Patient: sex M, age 71
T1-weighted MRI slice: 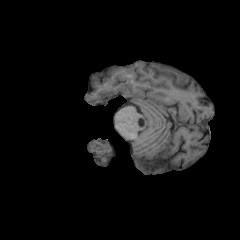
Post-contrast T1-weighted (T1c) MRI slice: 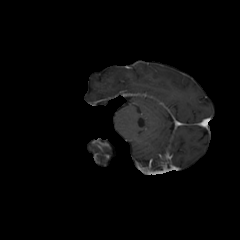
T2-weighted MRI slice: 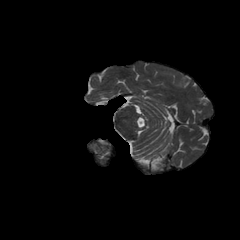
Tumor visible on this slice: no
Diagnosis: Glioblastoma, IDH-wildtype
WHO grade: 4